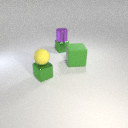
small yellow rubber sphere above small green metal cube